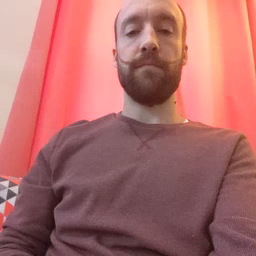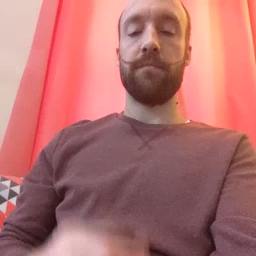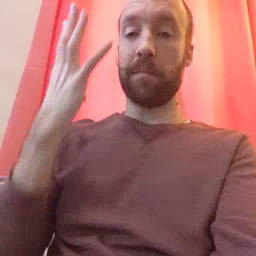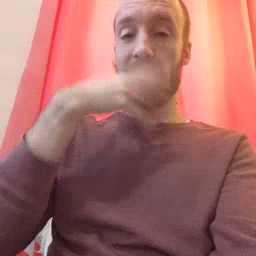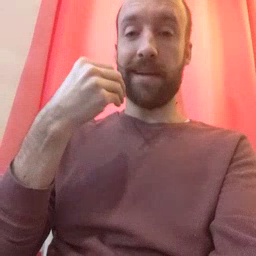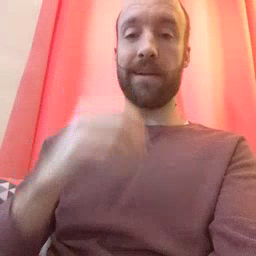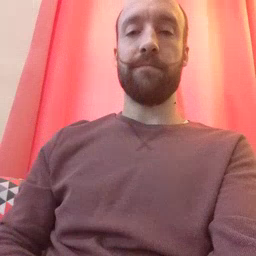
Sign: pretty